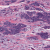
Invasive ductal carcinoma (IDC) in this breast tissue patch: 1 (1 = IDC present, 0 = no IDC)